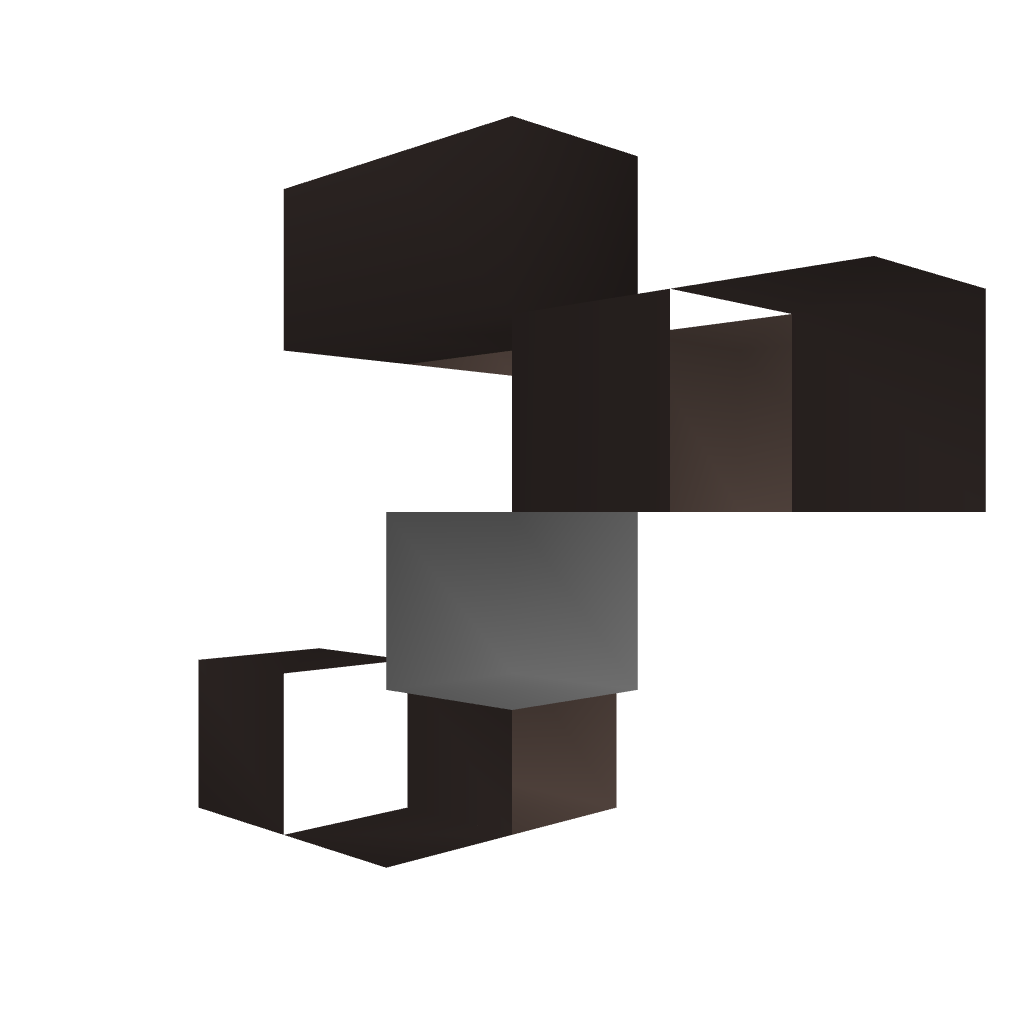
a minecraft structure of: Simple Automatic Furnace